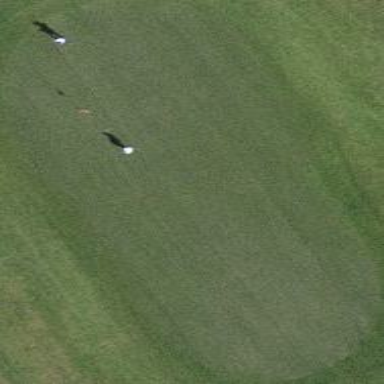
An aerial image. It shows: Green golf area with grass land use.